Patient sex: M
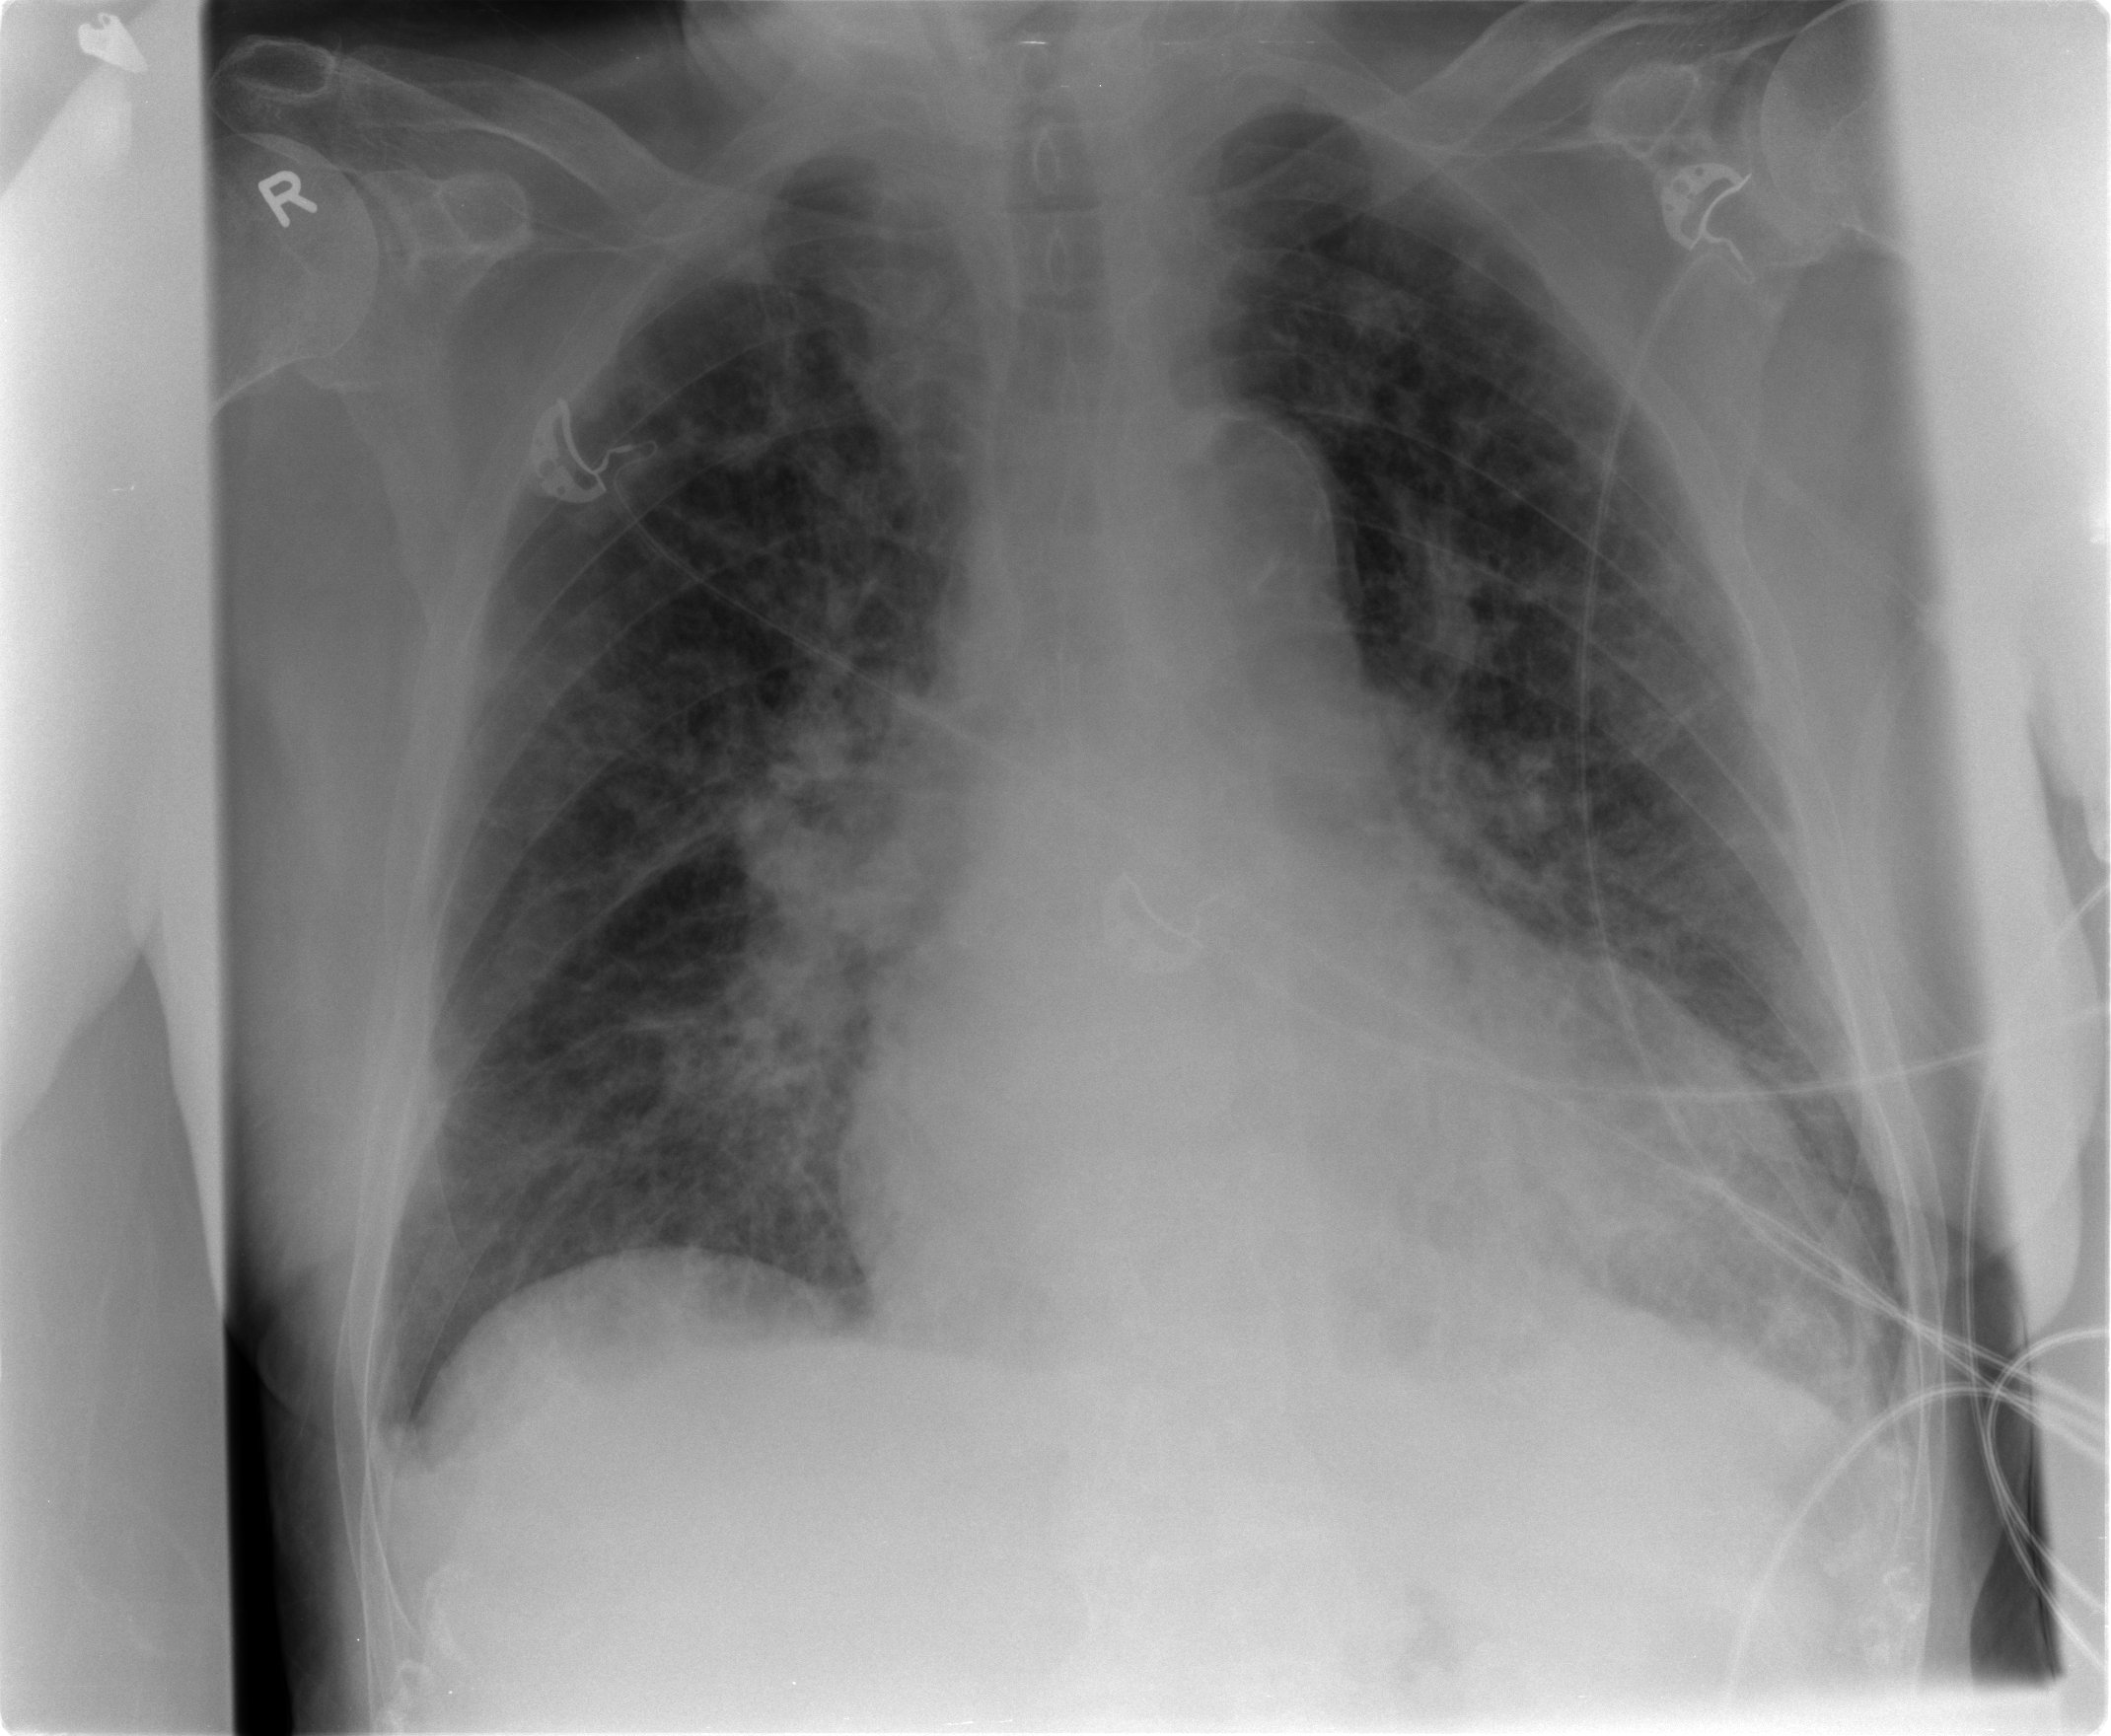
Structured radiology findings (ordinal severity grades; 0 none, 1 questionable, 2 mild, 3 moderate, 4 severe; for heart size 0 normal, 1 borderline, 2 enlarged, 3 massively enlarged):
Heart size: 2
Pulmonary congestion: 2
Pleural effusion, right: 1
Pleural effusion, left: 1
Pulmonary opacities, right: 1
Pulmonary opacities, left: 1
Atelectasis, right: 3
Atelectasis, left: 3